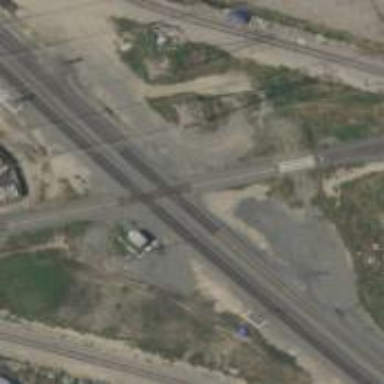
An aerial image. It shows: Railway crossing.